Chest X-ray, PA view. Patient: 71 years old, sex M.
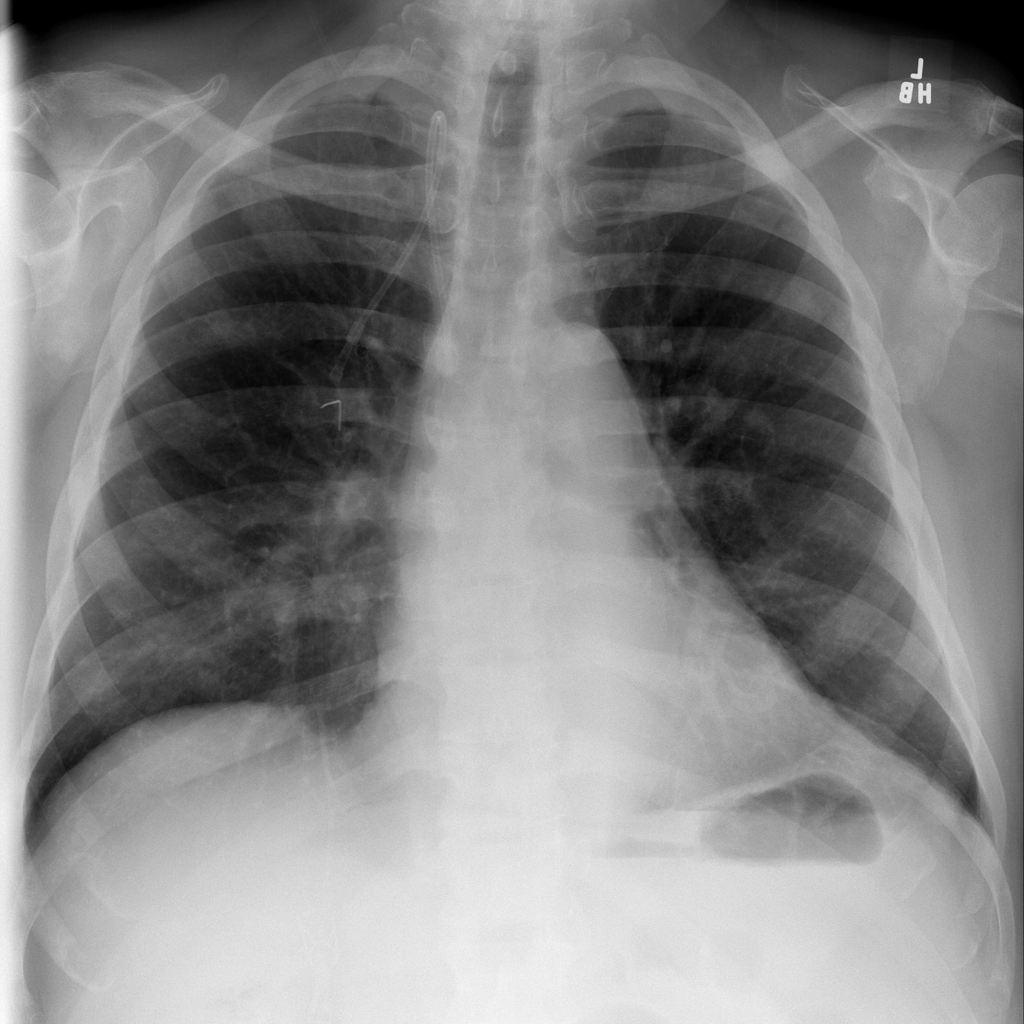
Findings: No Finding